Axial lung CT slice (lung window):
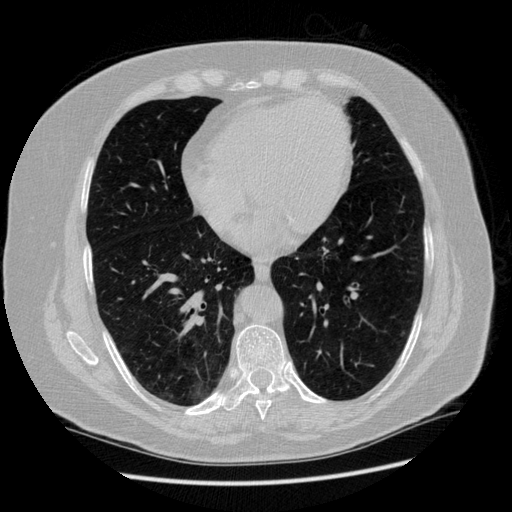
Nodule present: no